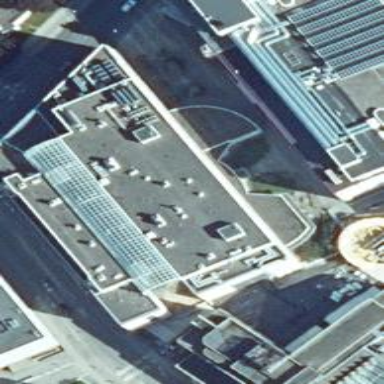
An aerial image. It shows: Part of building.